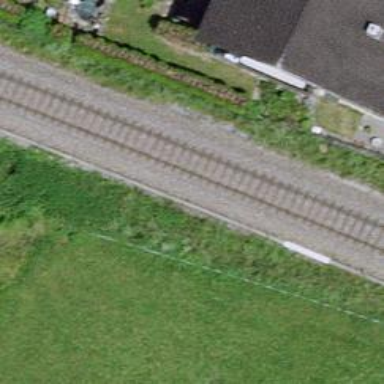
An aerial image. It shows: Single railway track with electrified contact line.